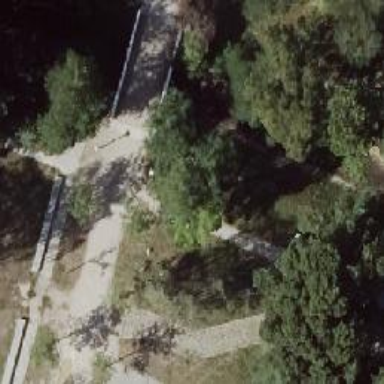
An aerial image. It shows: Footway on bridge.